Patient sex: M
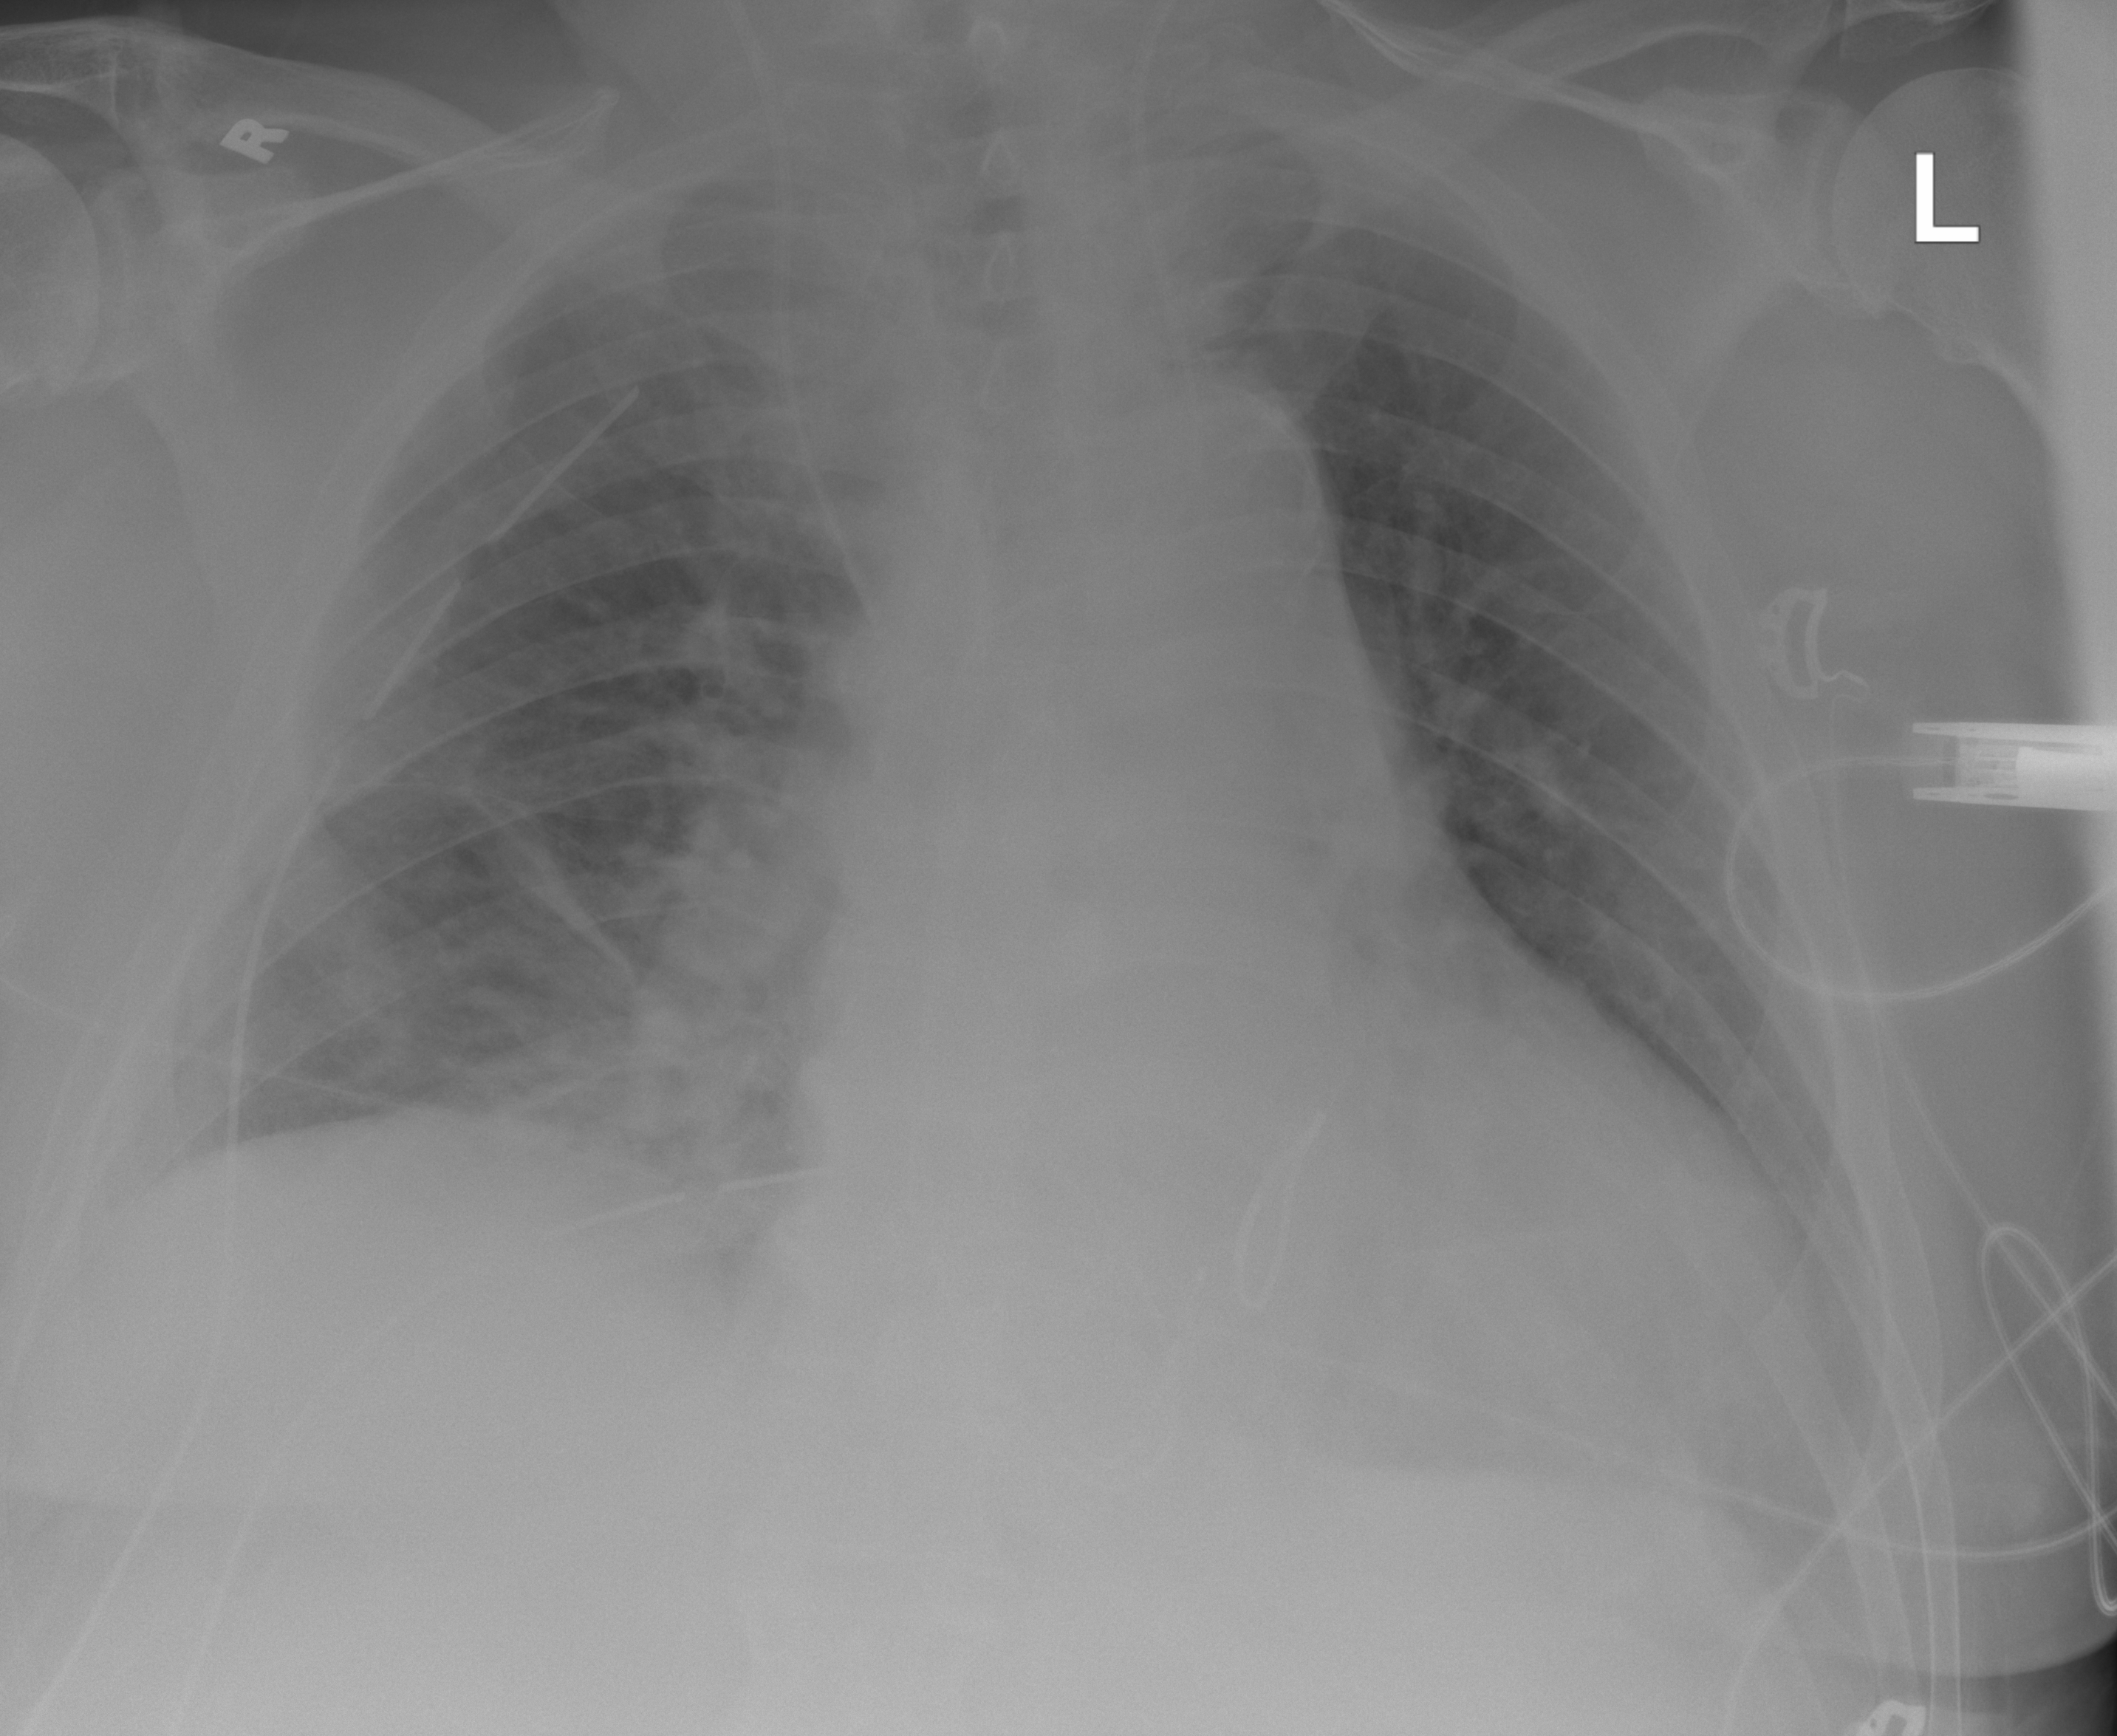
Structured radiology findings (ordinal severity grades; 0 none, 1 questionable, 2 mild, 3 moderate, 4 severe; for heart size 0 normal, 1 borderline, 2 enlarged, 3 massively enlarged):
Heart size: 2
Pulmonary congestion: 2
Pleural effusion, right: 2
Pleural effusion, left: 0
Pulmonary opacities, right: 2
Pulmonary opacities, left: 2
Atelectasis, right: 2
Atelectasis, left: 2